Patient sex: M
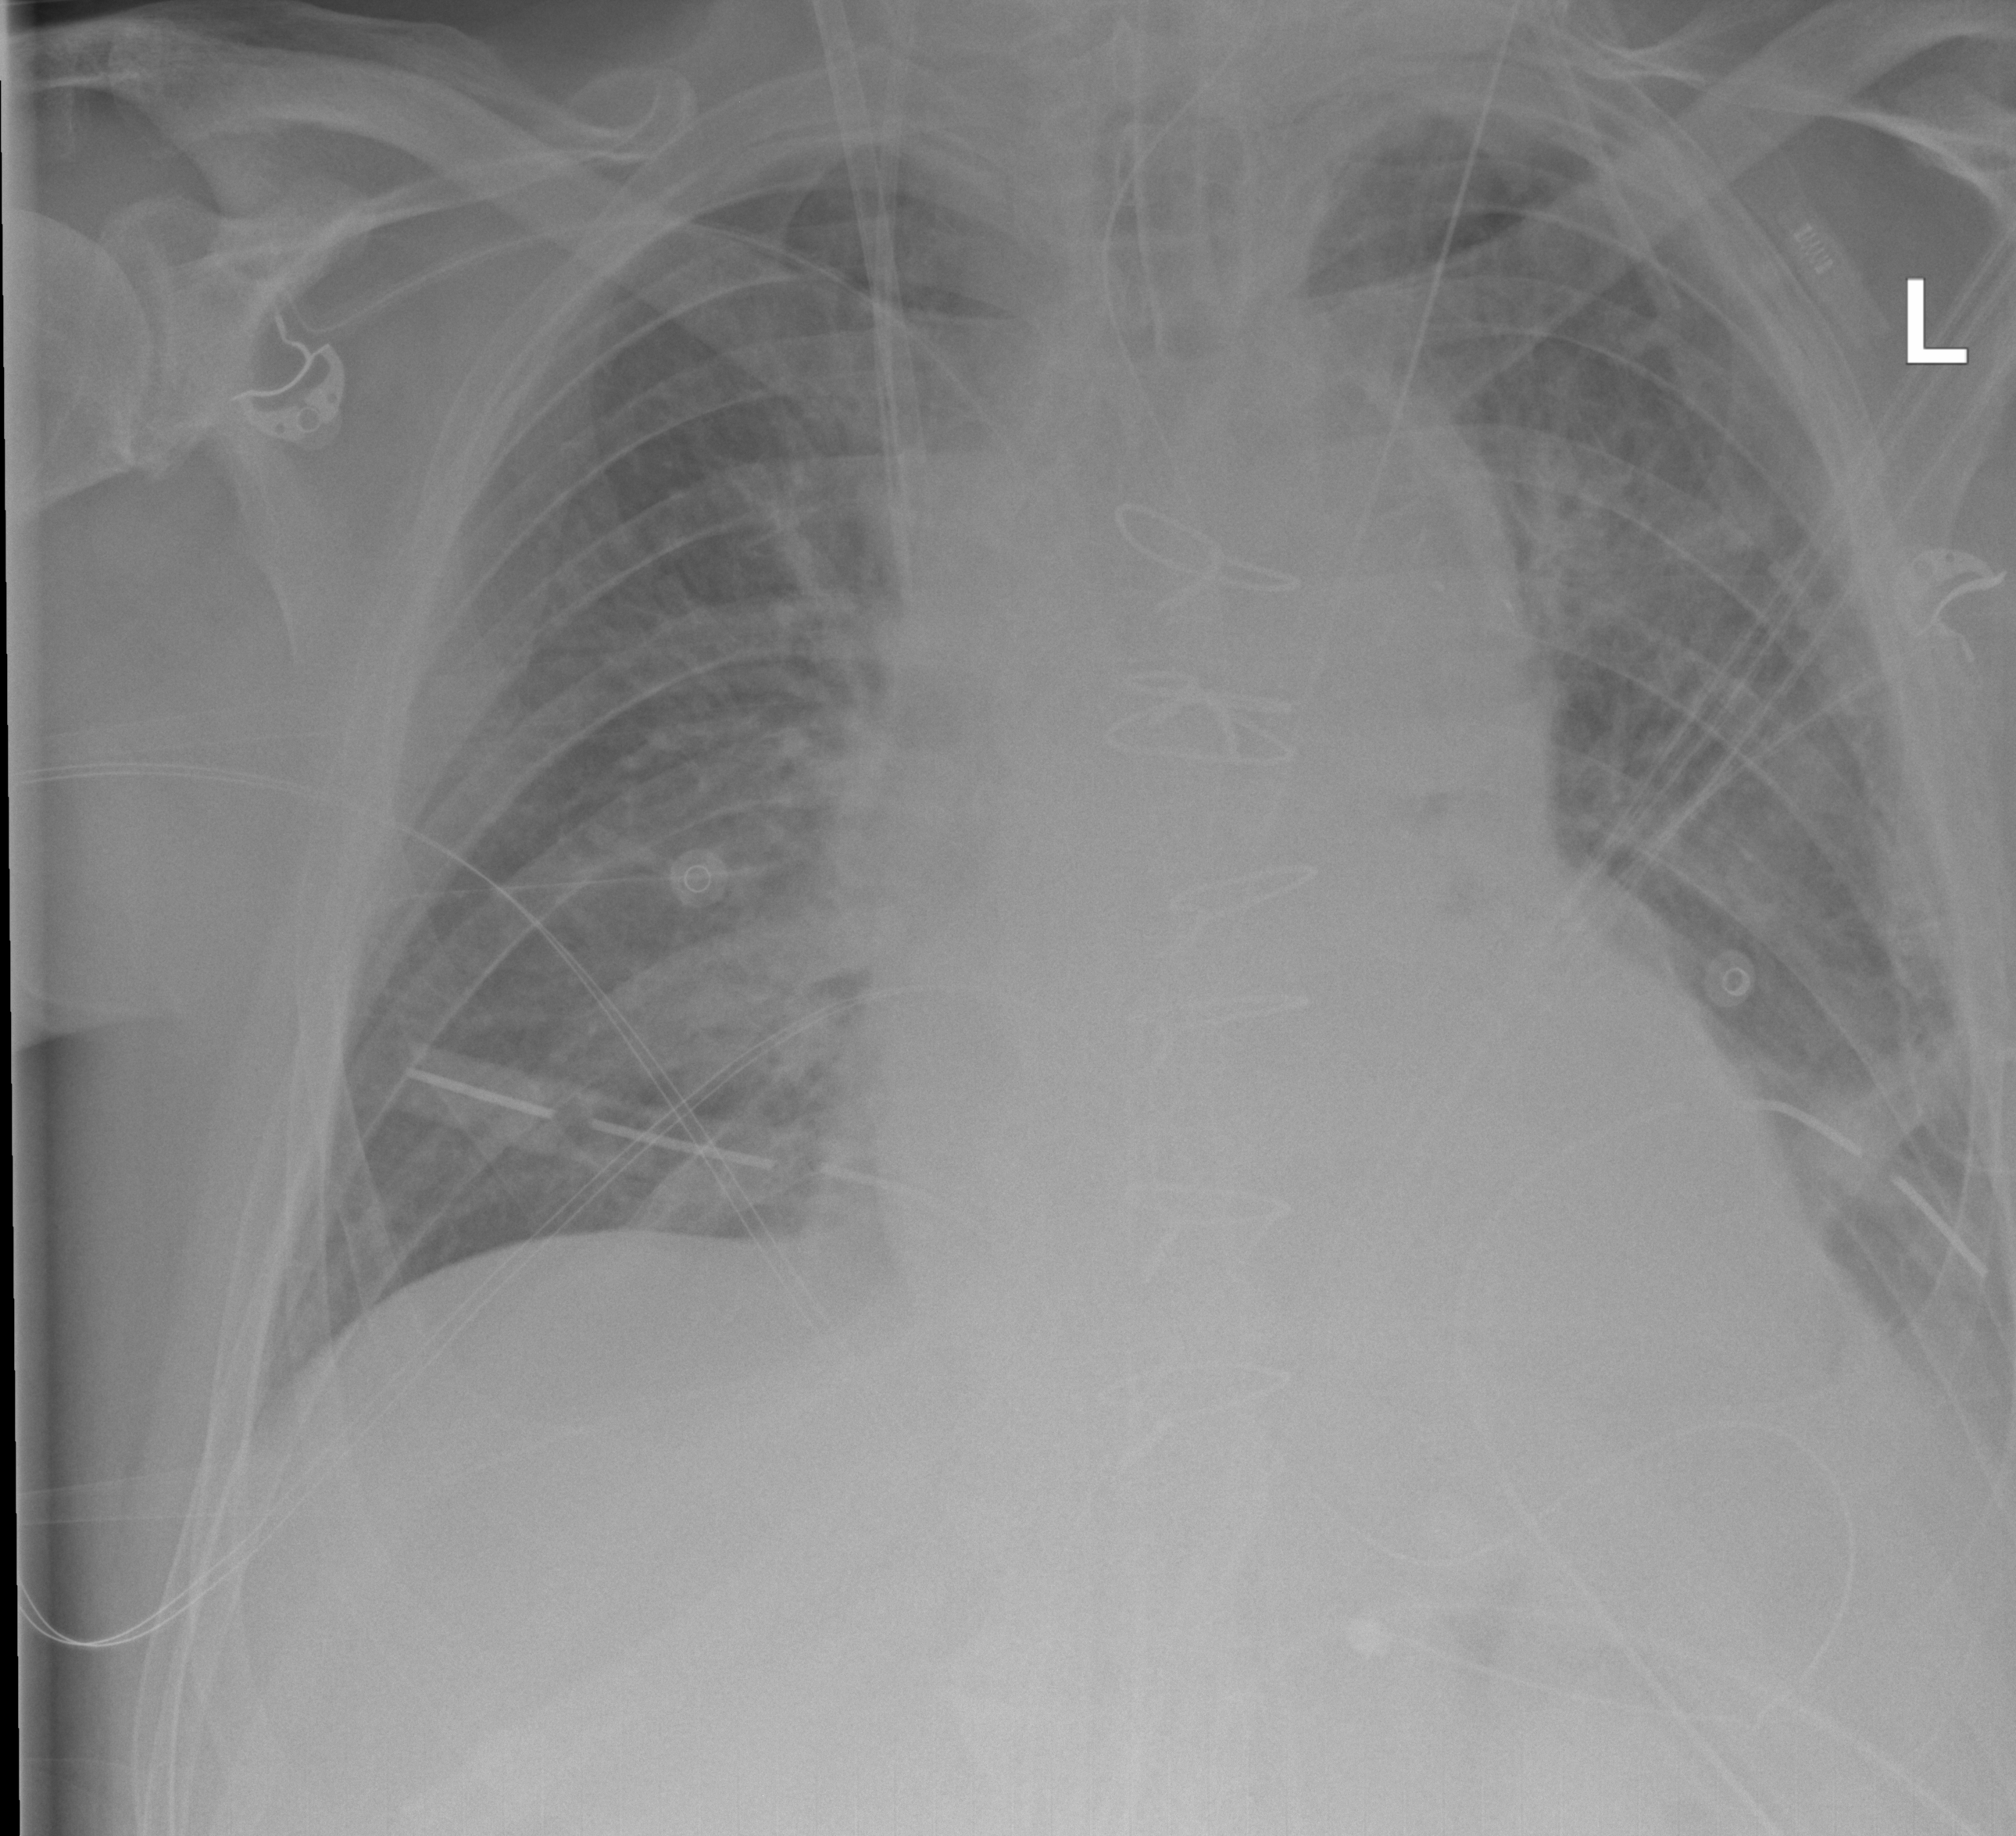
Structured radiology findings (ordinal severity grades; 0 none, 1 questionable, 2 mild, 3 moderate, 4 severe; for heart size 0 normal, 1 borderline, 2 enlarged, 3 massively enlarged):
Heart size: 0
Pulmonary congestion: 2
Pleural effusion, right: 0
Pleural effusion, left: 2
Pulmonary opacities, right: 2
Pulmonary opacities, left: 2
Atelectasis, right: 0
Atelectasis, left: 2